Question: Any ideas how we can make a menu like the one that Google has implemented in their YouTube app. I've <URL>, but that solution differs from the behaviour of the YouTube application. Does anyone know a real way to go about this?
I'm talking about this:

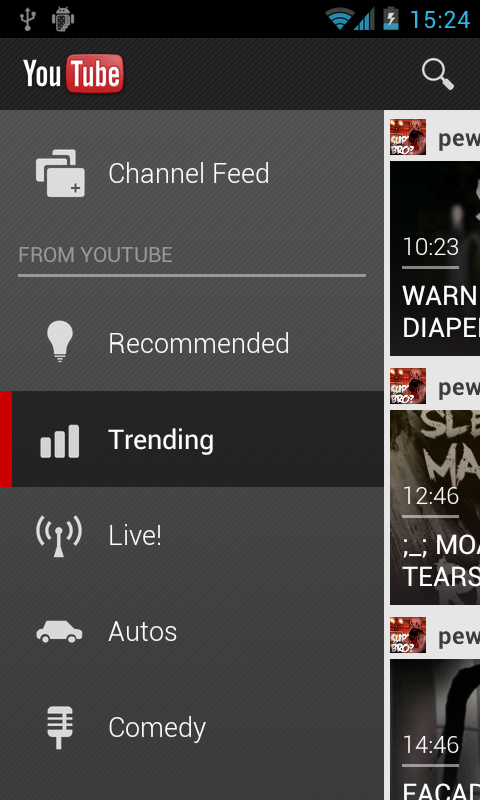
Answer: I believe that they use a HorizontalScroll in a RelativeLayout.
Image that the menu is always there to the left. You make that first.
Then you place a HorizontalScrollView on top of that and then put your main content in that.
Set your horizontal scrolling properties to only scroll a certain max. Then you wire up your menu button to slide your horizontalscrollview to the max you set and that should be it.
You can always check the source to the People Application in ICS. They do something very similar.